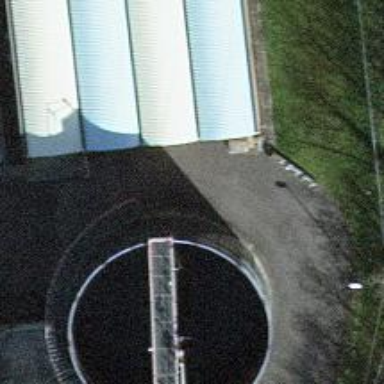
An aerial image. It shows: Storage tank designed for holding water.